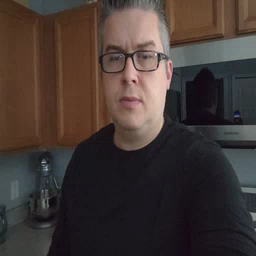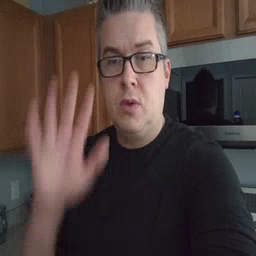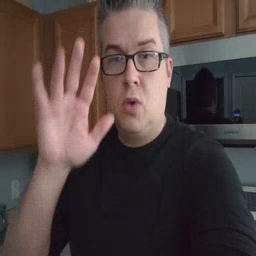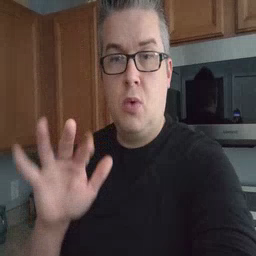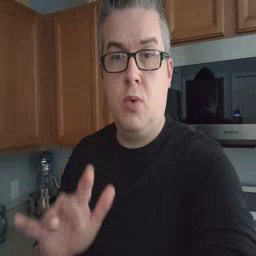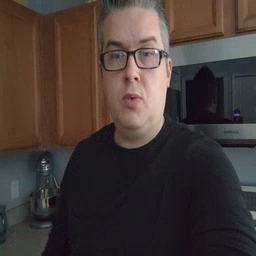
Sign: snow